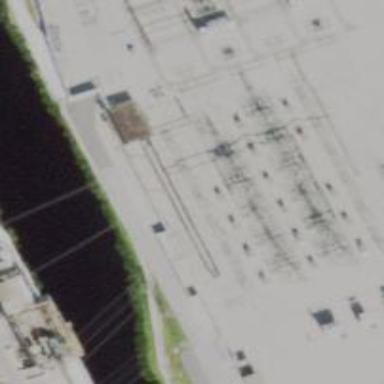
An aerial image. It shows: Switch used for power control.